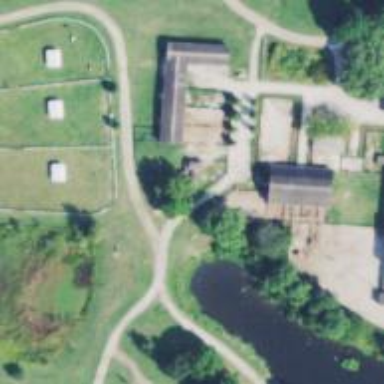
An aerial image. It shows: Farmyard area.